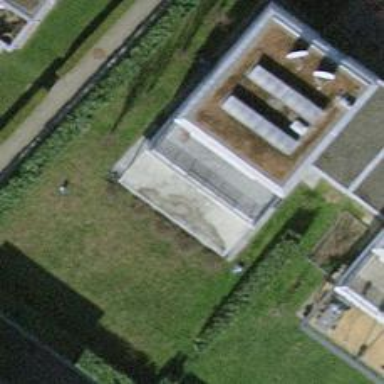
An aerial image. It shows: Terrace building.